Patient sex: M
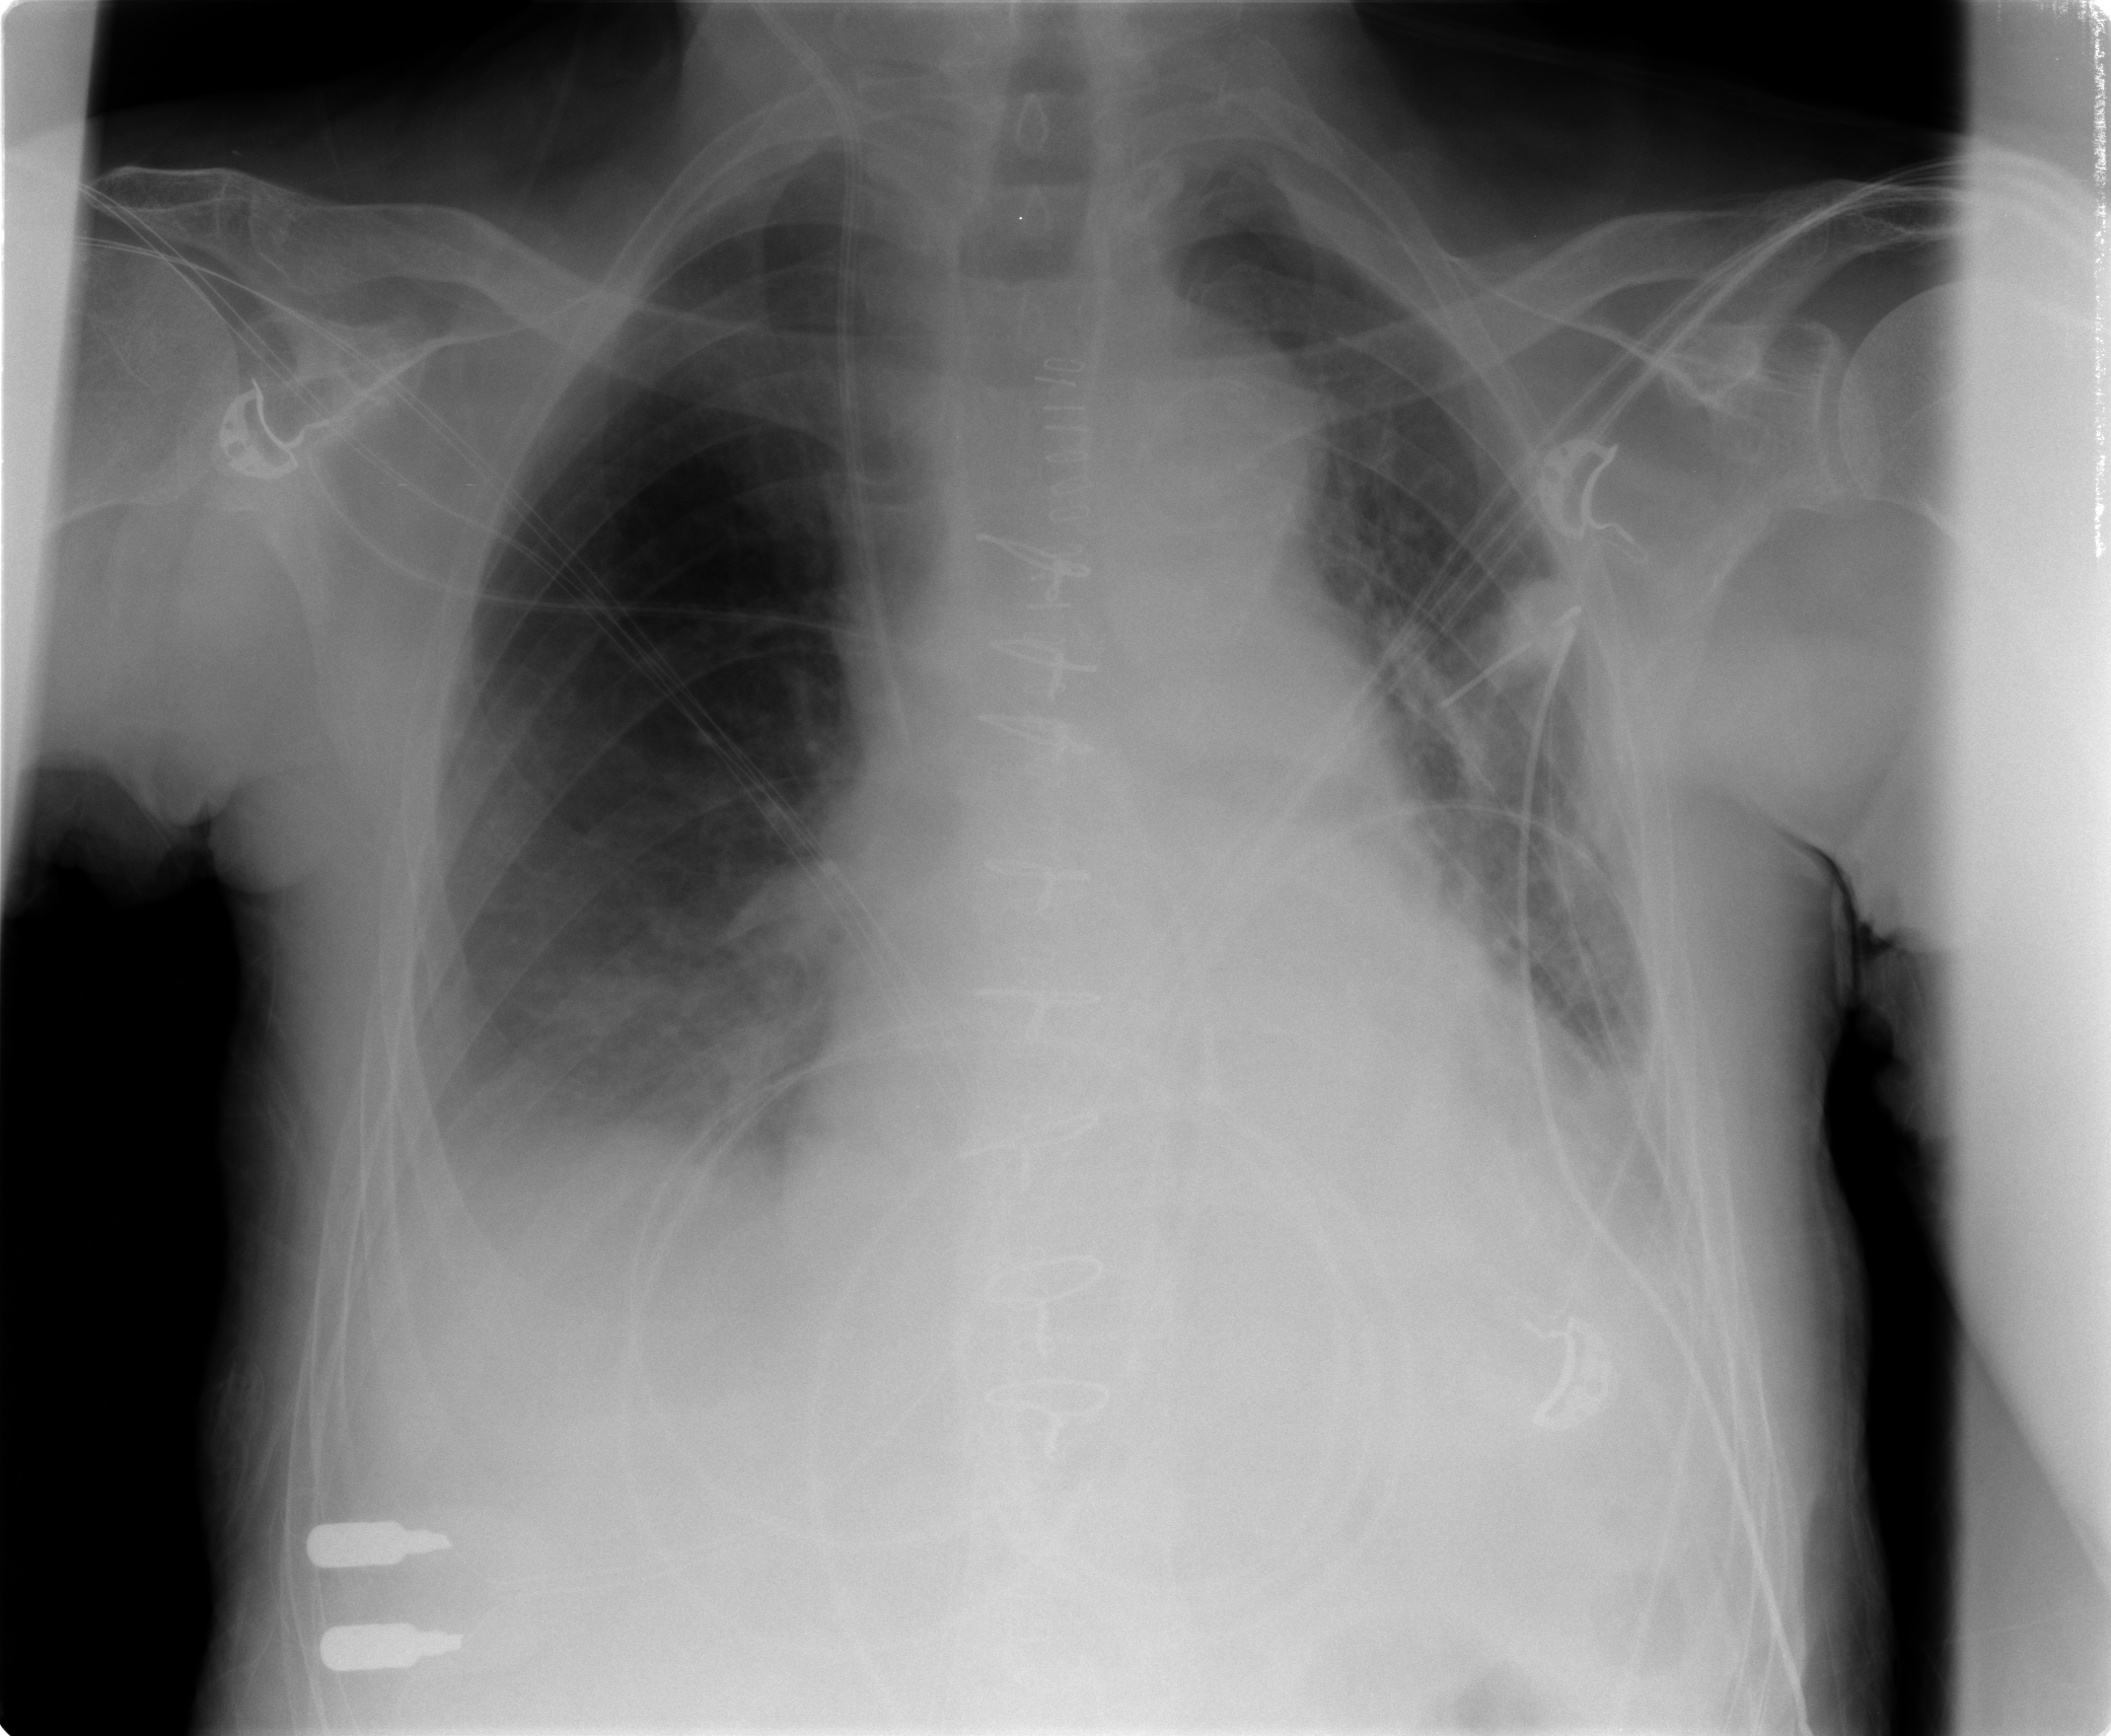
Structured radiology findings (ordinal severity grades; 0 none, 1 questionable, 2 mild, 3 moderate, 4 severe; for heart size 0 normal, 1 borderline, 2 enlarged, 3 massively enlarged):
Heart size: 2
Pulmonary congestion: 2
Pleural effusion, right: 3
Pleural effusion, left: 2
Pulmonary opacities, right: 1
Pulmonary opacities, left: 1
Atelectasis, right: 2
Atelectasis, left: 3